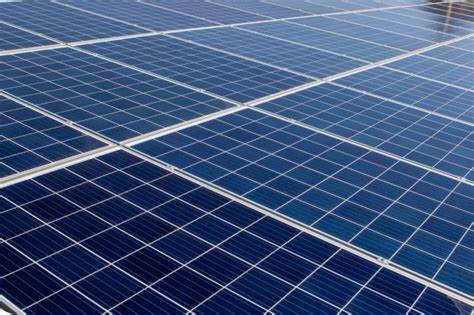
Label: Clean